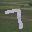
Label: 7